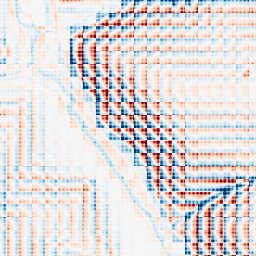
Category: wavelet
Decomposition family: wavelet_dwt
Decomposition parameters: wavelet: haar
level: 4
Upsampling method: sinc_blackman
Upsampling parameters: scale: 4
kernel_size: 4
Upsampling scale: 4